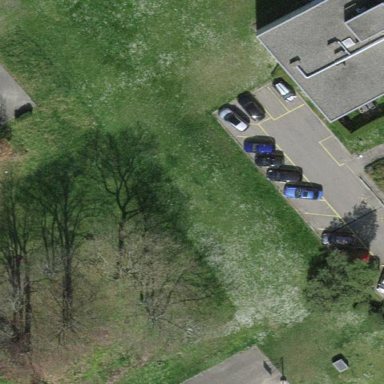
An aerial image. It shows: Parking lane area.